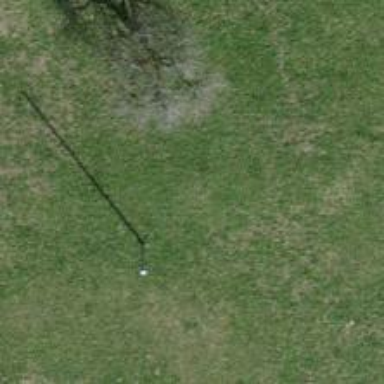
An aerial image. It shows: Minor power line.